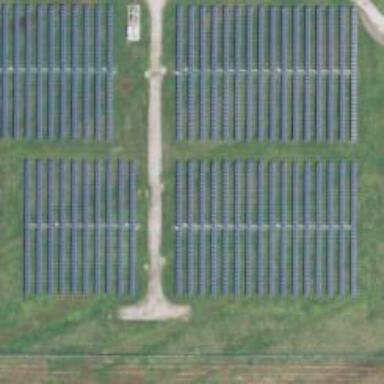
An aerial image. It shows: Solar power generator with photovoltaic panels.